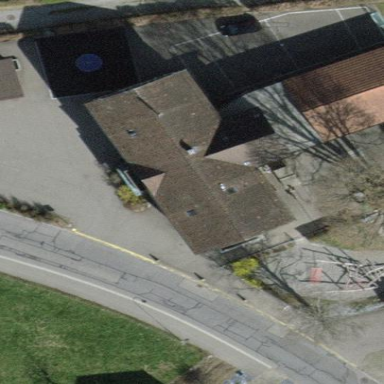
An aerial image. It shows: Primary school building with gabled roof.